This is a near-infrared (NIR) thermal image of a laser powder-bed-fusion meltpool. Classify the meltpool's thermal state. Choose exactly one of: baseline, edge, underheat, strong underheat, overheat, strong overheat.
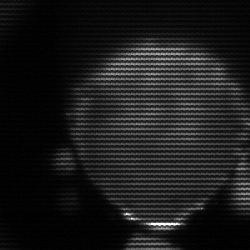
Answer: edge